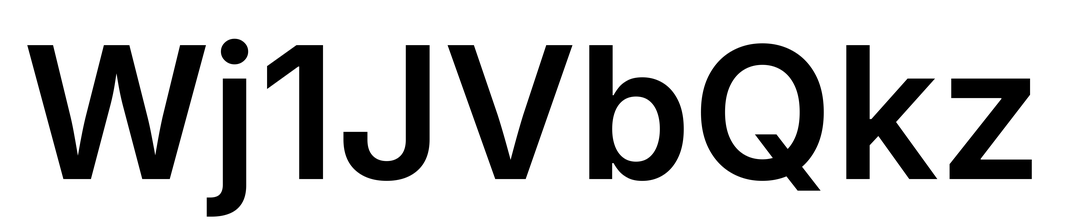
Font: Inter_SemiBold